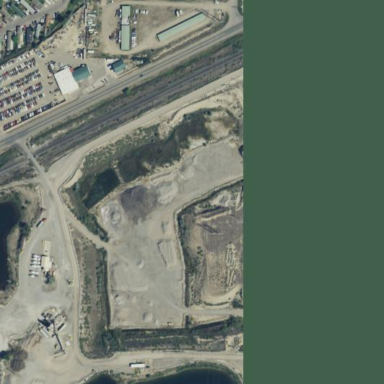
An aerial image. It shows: Quarry area that is man-made.